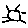
Label: sun